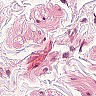
Metastatic tissue present: no